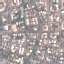
Label: Residential